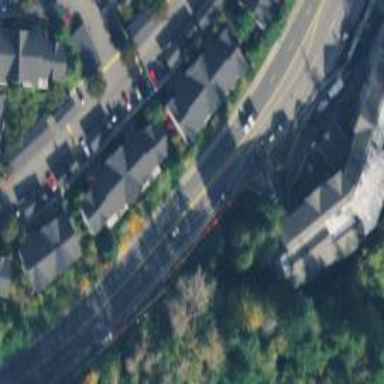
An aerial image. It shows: Secondary road with asphalt surface.